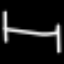
Label: bed